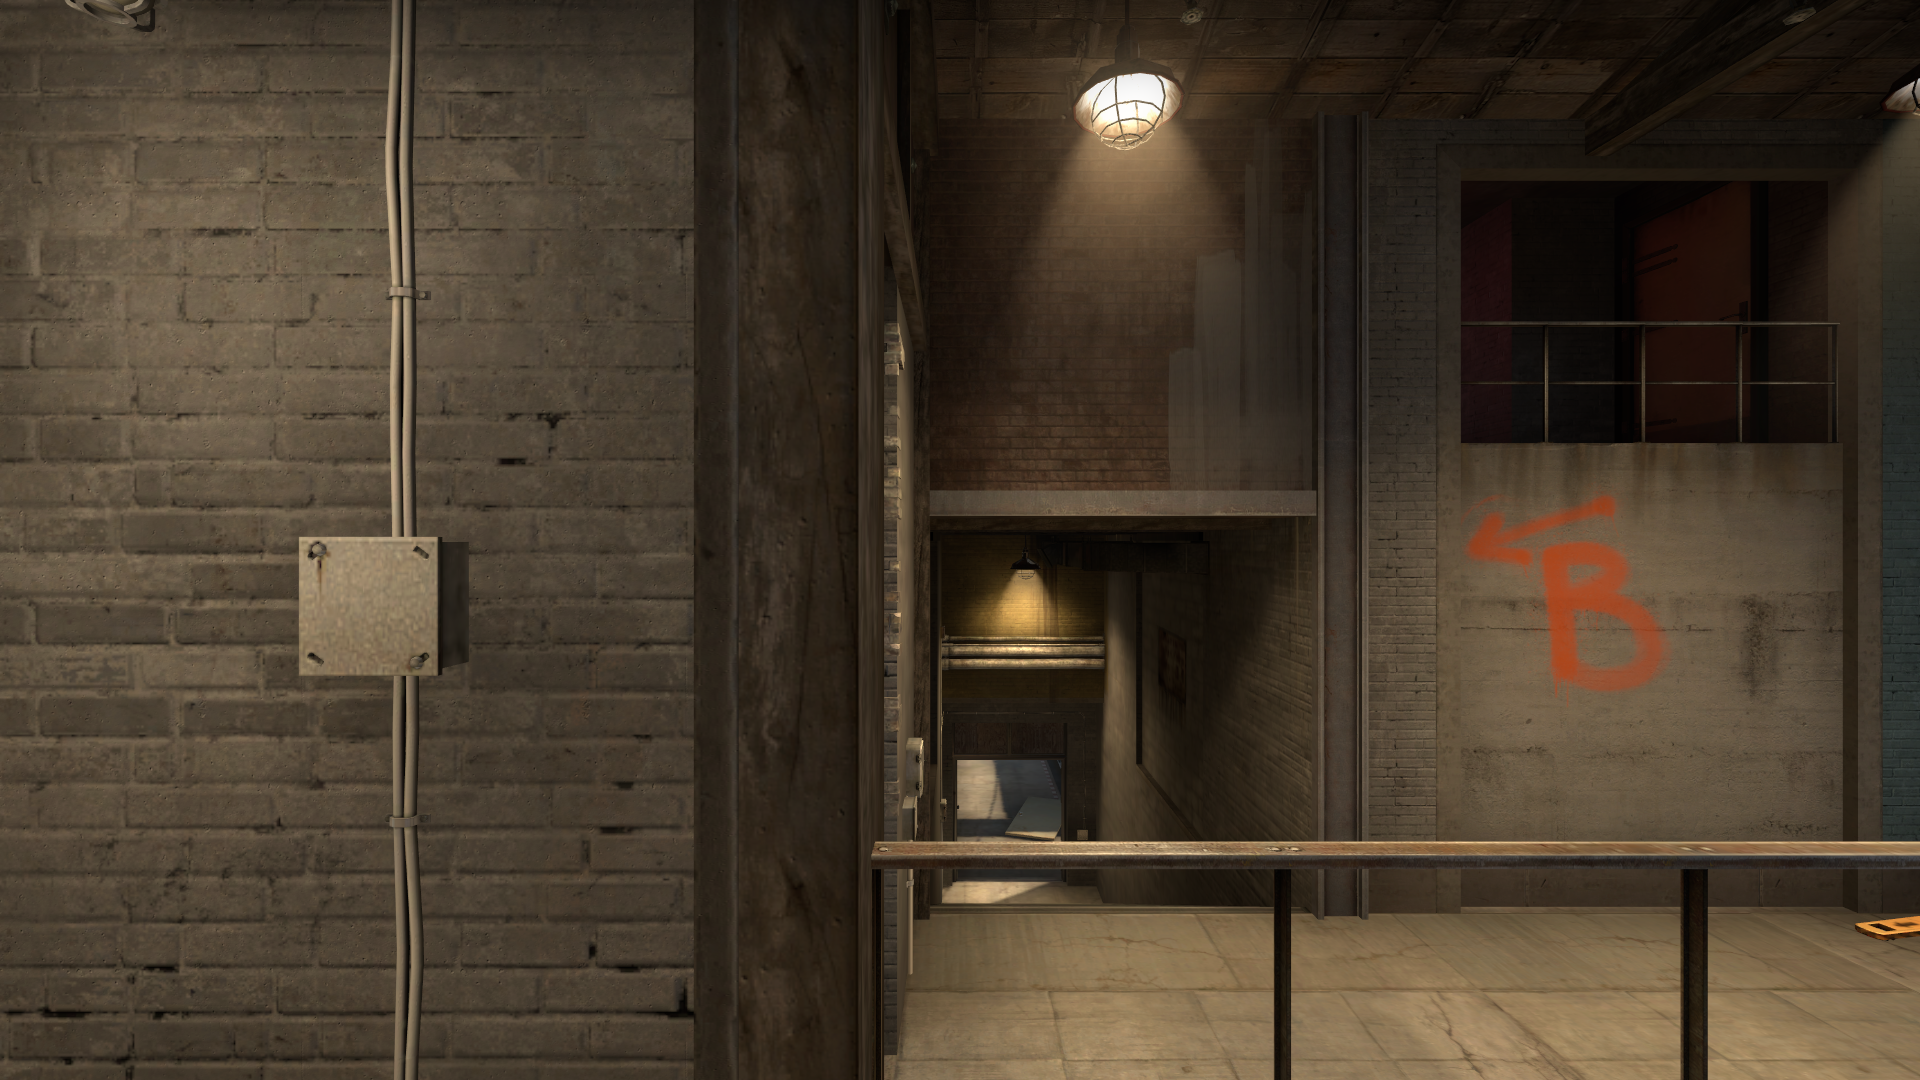
Map: de_train